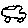
Label: car